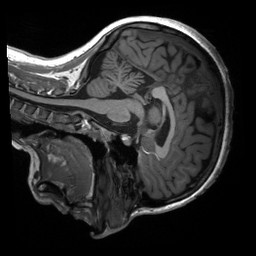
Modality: T1w
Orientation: sagittal
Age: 22
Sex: female
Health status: healthy
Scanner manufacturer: siemens
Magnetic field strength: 3 T
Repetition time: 2.3 s
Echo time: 0.00232 s